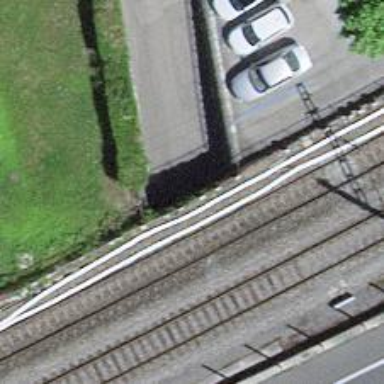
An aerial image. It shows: Pedestrian tunnel with asphalt surface.